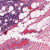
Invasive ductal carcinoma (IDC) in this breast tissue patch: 1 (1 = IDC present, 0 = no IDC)